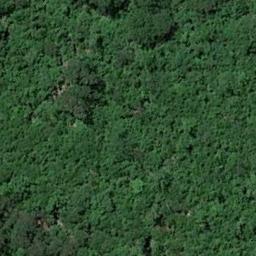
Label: forest